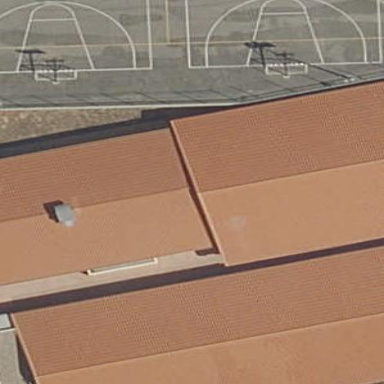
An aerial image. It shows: School building.